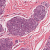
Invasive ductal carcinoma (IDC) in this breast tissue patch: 0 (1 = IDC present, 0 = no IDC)